Question: is there any shortcut key to jump from writing editor to explorer window or console ?
see the photo suppose I am writing code and I want to move project explorer window with out mouse use.so is there any shortcut key for that ?

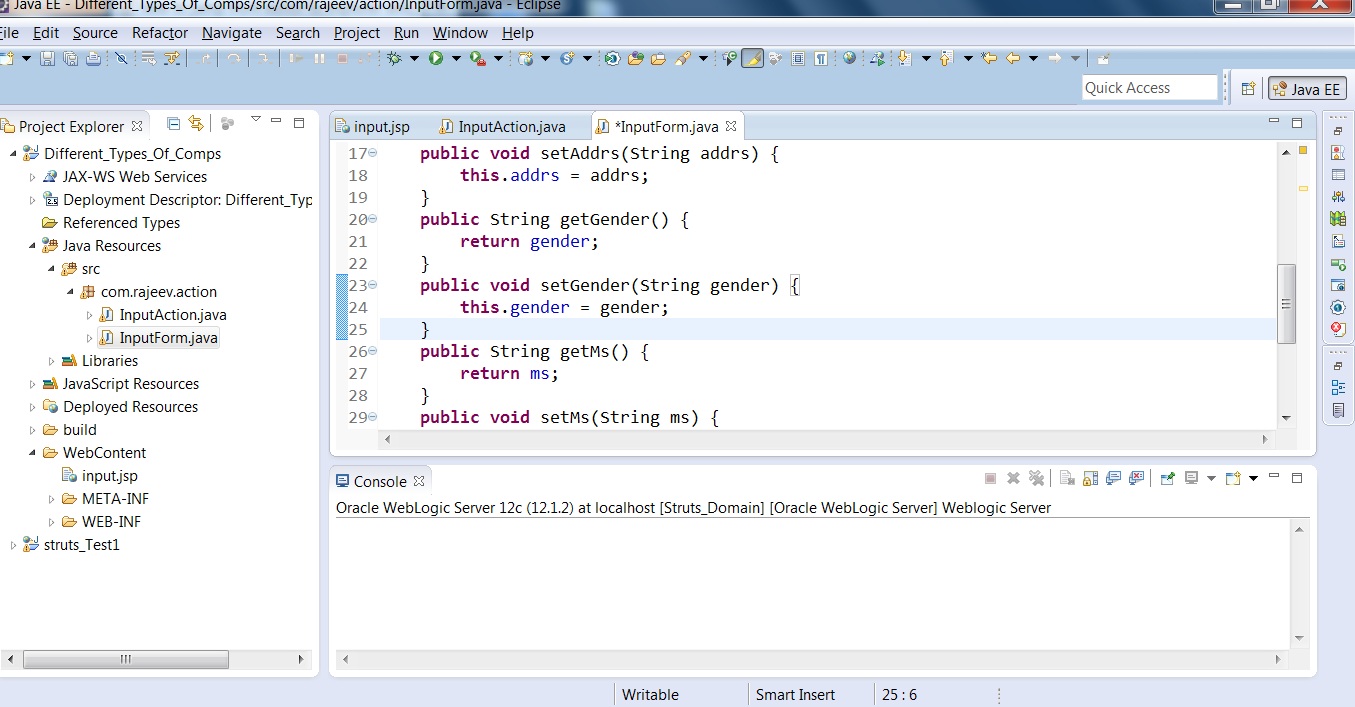
Answer: Yes I got the answer
ctrl + shift + f7 or ctl+f7